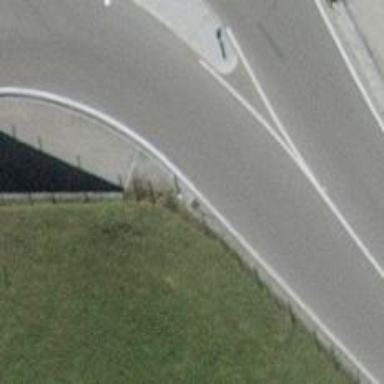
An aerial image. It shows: Primary link road with asphalt surface.